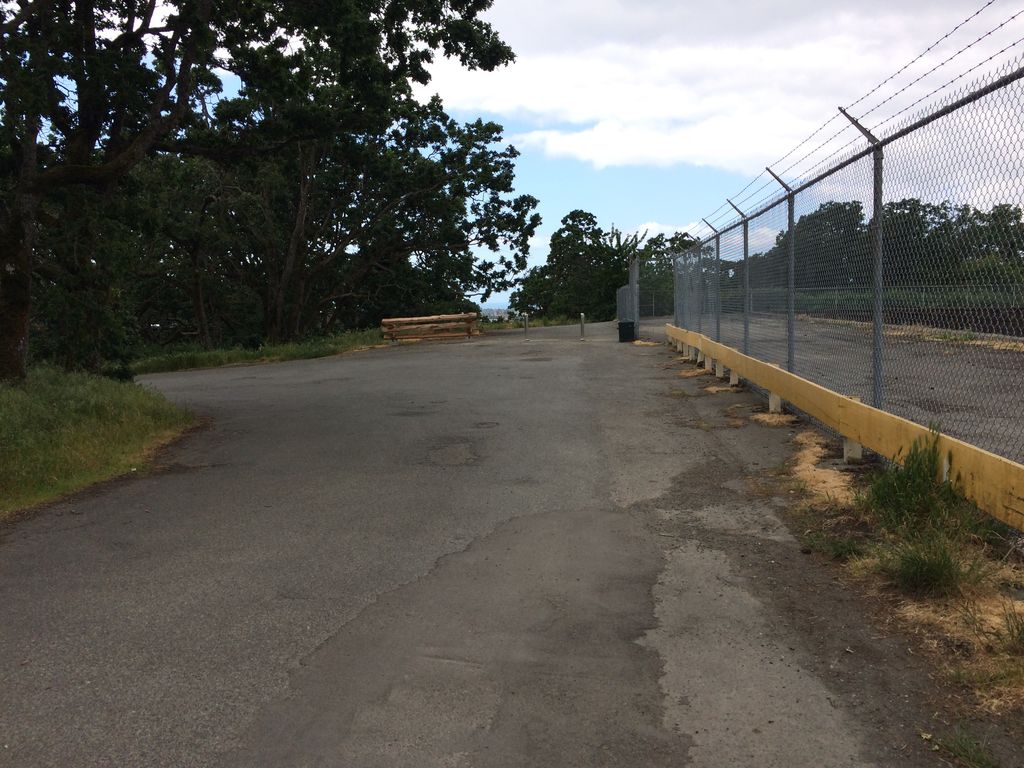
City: victoria